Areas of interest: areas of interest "Gansu Library"
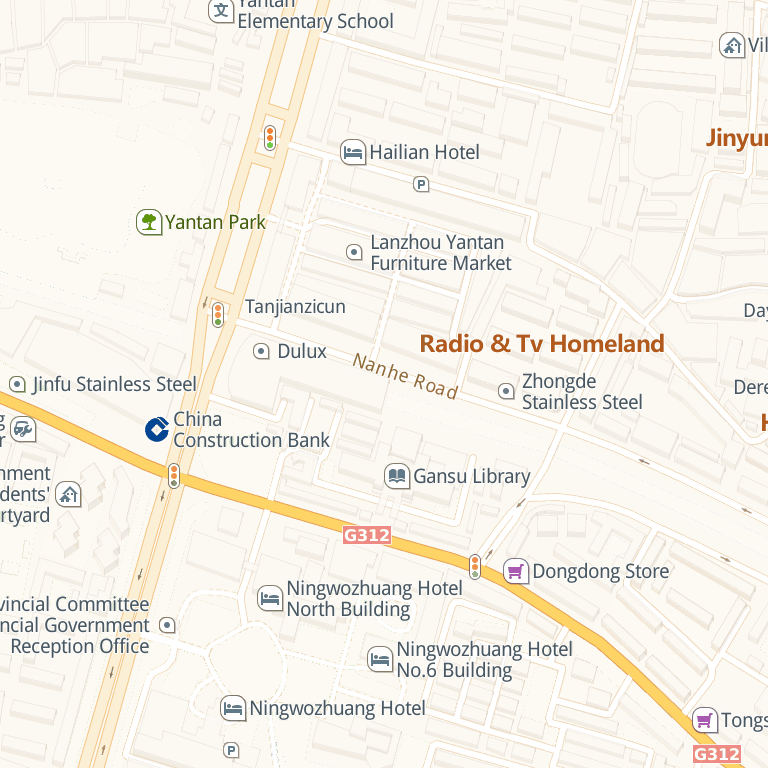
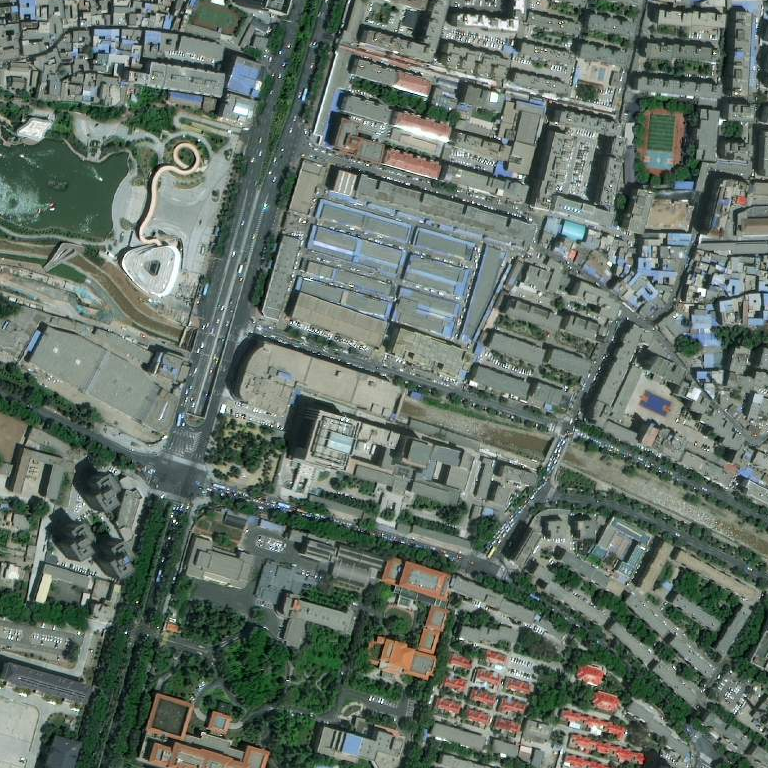